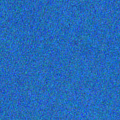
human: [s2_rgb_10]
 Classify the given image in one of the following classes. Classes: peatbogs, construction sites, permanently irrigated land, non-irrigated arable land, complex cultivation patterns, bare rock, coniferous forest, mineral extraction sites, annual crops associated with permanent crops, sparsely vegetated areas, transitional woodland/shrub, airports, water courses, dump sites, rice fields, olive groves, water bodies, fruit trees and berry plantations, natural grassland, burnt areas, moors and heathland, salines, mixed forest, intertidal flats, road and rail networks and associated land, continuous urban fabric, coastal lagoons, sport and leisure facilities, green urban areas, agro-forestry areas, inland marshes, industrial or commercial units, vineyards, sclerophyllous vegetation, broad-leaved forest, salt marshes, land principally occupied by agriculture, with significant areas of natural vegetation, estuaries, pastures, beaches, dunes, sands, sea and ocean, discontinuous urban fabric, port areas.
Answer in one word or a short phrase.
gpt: sea and ocean